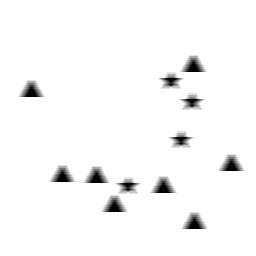
Squares: 0
Triangles: 8
Stars: 4
Total shapes: 12